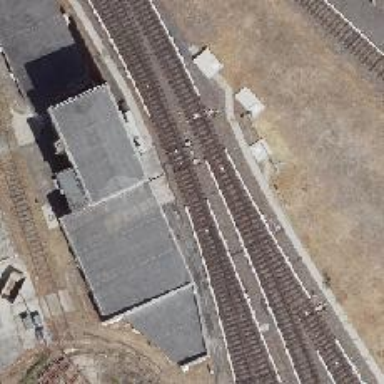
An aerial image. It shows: Yard with bottom electrified rail.